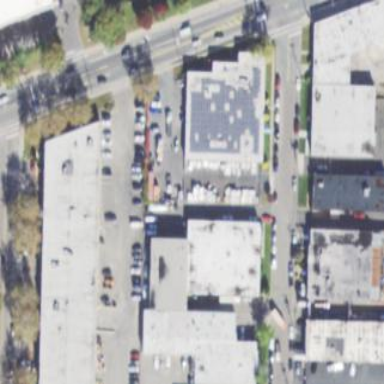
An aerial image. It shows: Commercial building.